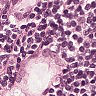
Metastatic tissue present: yes